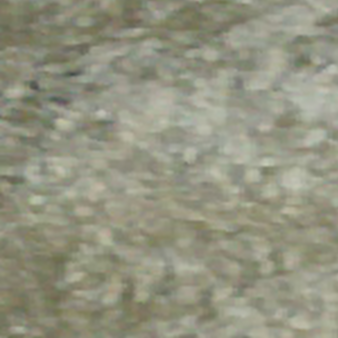
Label: other